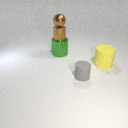
large green metal cylinder to the left of large yellow rubber cylinder